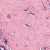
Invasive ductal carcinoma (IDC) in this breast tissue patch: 0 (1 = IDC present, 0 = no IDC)